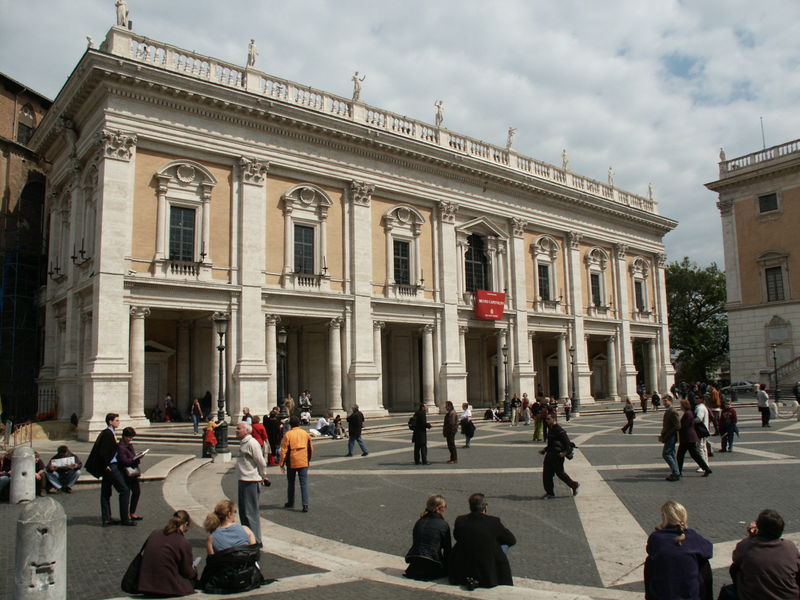
Titel: Palazzo Nuovo auf dem Kapitol in Rom
Standort: Rom, Kapitol (EU - I - Latium)
Schlagwörter: menschen, sitzen, fenster, laternen, orange, säulen, gebäude, haus, rot, architektur, barock, stein, brüstung, renaissance, italien, passanten, pflaster, türen, giebel, platz, pilaster, figuren, treppe, stufen, galerie, foto, fotografie, palast, portal, skulpturen, statuen, ballustrade, spaziergänger, säulengang, flachdach, poller, giebeldach, touristen, paltz, stauten, gebäude italien, valetta